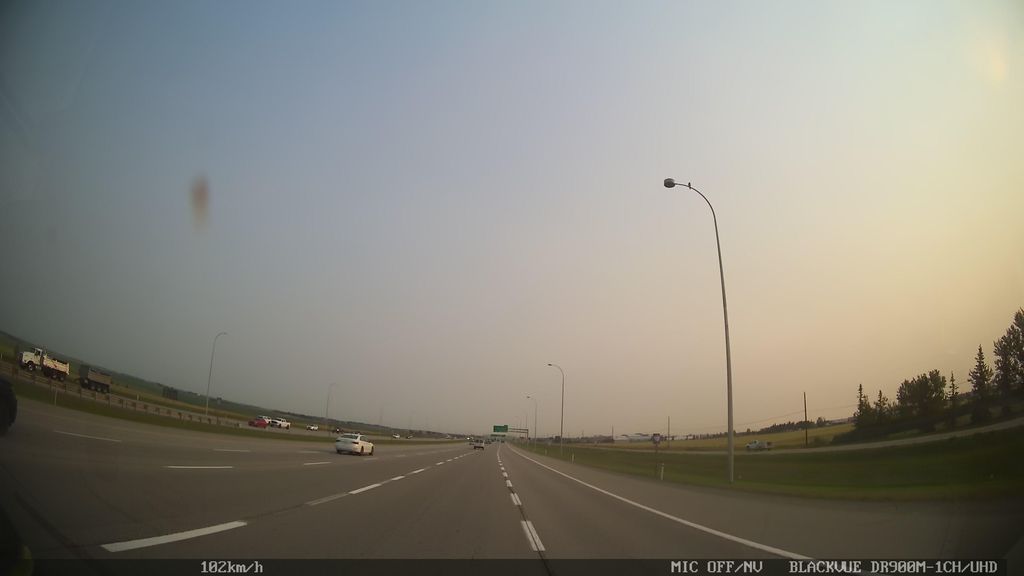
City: calgary